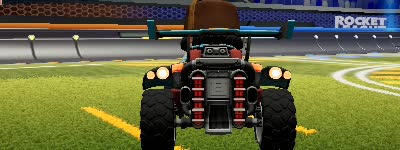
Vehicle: octane